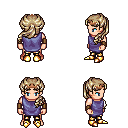
a pixel art fantasy rpg character, male body template, human, light skin, chain tabard jacket, gold greaves, white blonde princess hairstyle, bronze tiara, leather bracers, gold boots, four views (front, back, left, right), 2x2 character sprite sheet, small pixel art, hard edges, no anti-aliasing